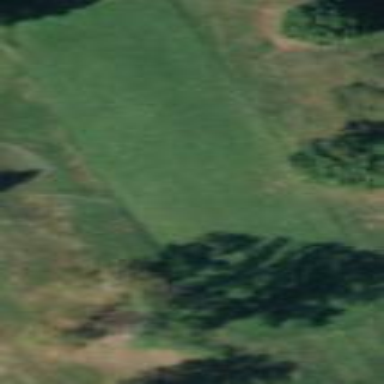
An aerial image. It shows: Golf fairway surrounded by grass.